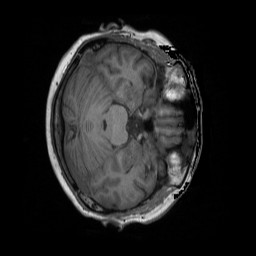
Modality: T1w
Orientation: axial
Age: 57
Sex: female
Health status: ill
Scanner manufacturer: siemens
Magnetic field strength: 3 T
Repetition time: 1.9 s
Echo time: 0.00247 s